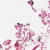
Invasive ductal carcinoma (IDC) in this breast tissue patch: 0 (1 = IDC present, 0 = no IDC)